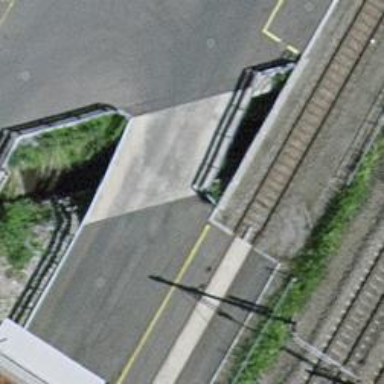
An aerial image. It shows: Tunnel.